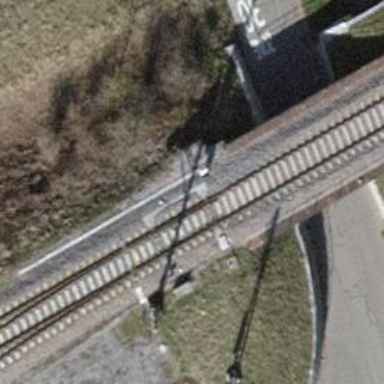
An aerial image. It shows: Single railway track with electrified contact line.